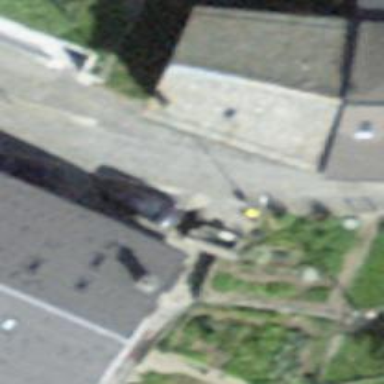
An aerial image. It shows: Post box.